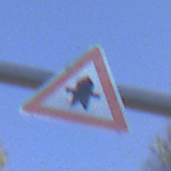
Verkehrszeichen: Vorfahrt
Umgebung: Outdoor, Nature
Tageszeit: MorningAfternoon
Wetter: Clear
Licht: Natural
Jahreszeit: NotSpecified
Kontrast: HighContrast